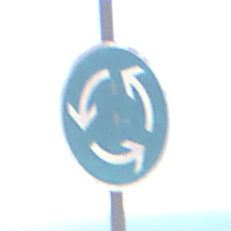
Verkehrszeichen: Kreisverkehr
Umgebung: Outdoor, Urban
Tageszeit: MorningAfternoon
Wetter: Clear
Licht: Natural
Jahreszeit: NotSpecified
Kontrast: HighContrast